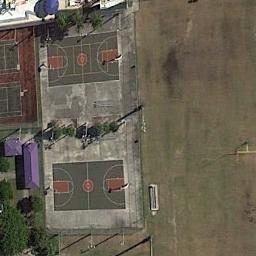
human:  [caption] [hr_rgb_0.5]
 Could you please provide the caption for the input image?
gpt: Two basketball courts next to two badminton courts and a purple building beside .

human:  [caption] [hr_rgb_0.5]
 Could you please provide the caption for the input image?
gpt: A row of trees separated the two basketball courts .

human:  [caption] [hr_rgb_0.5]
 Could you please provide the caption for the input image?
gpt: Beside the bare lawn there are two basketball courts,Some buildings and many trees .

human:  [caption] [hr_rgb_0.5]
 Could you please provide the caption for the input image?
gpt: There are two basketball courts next to an open place .

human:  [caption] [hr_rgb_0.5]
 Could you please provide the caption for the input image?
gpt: An open space is next to two basketball courts .